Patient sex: M
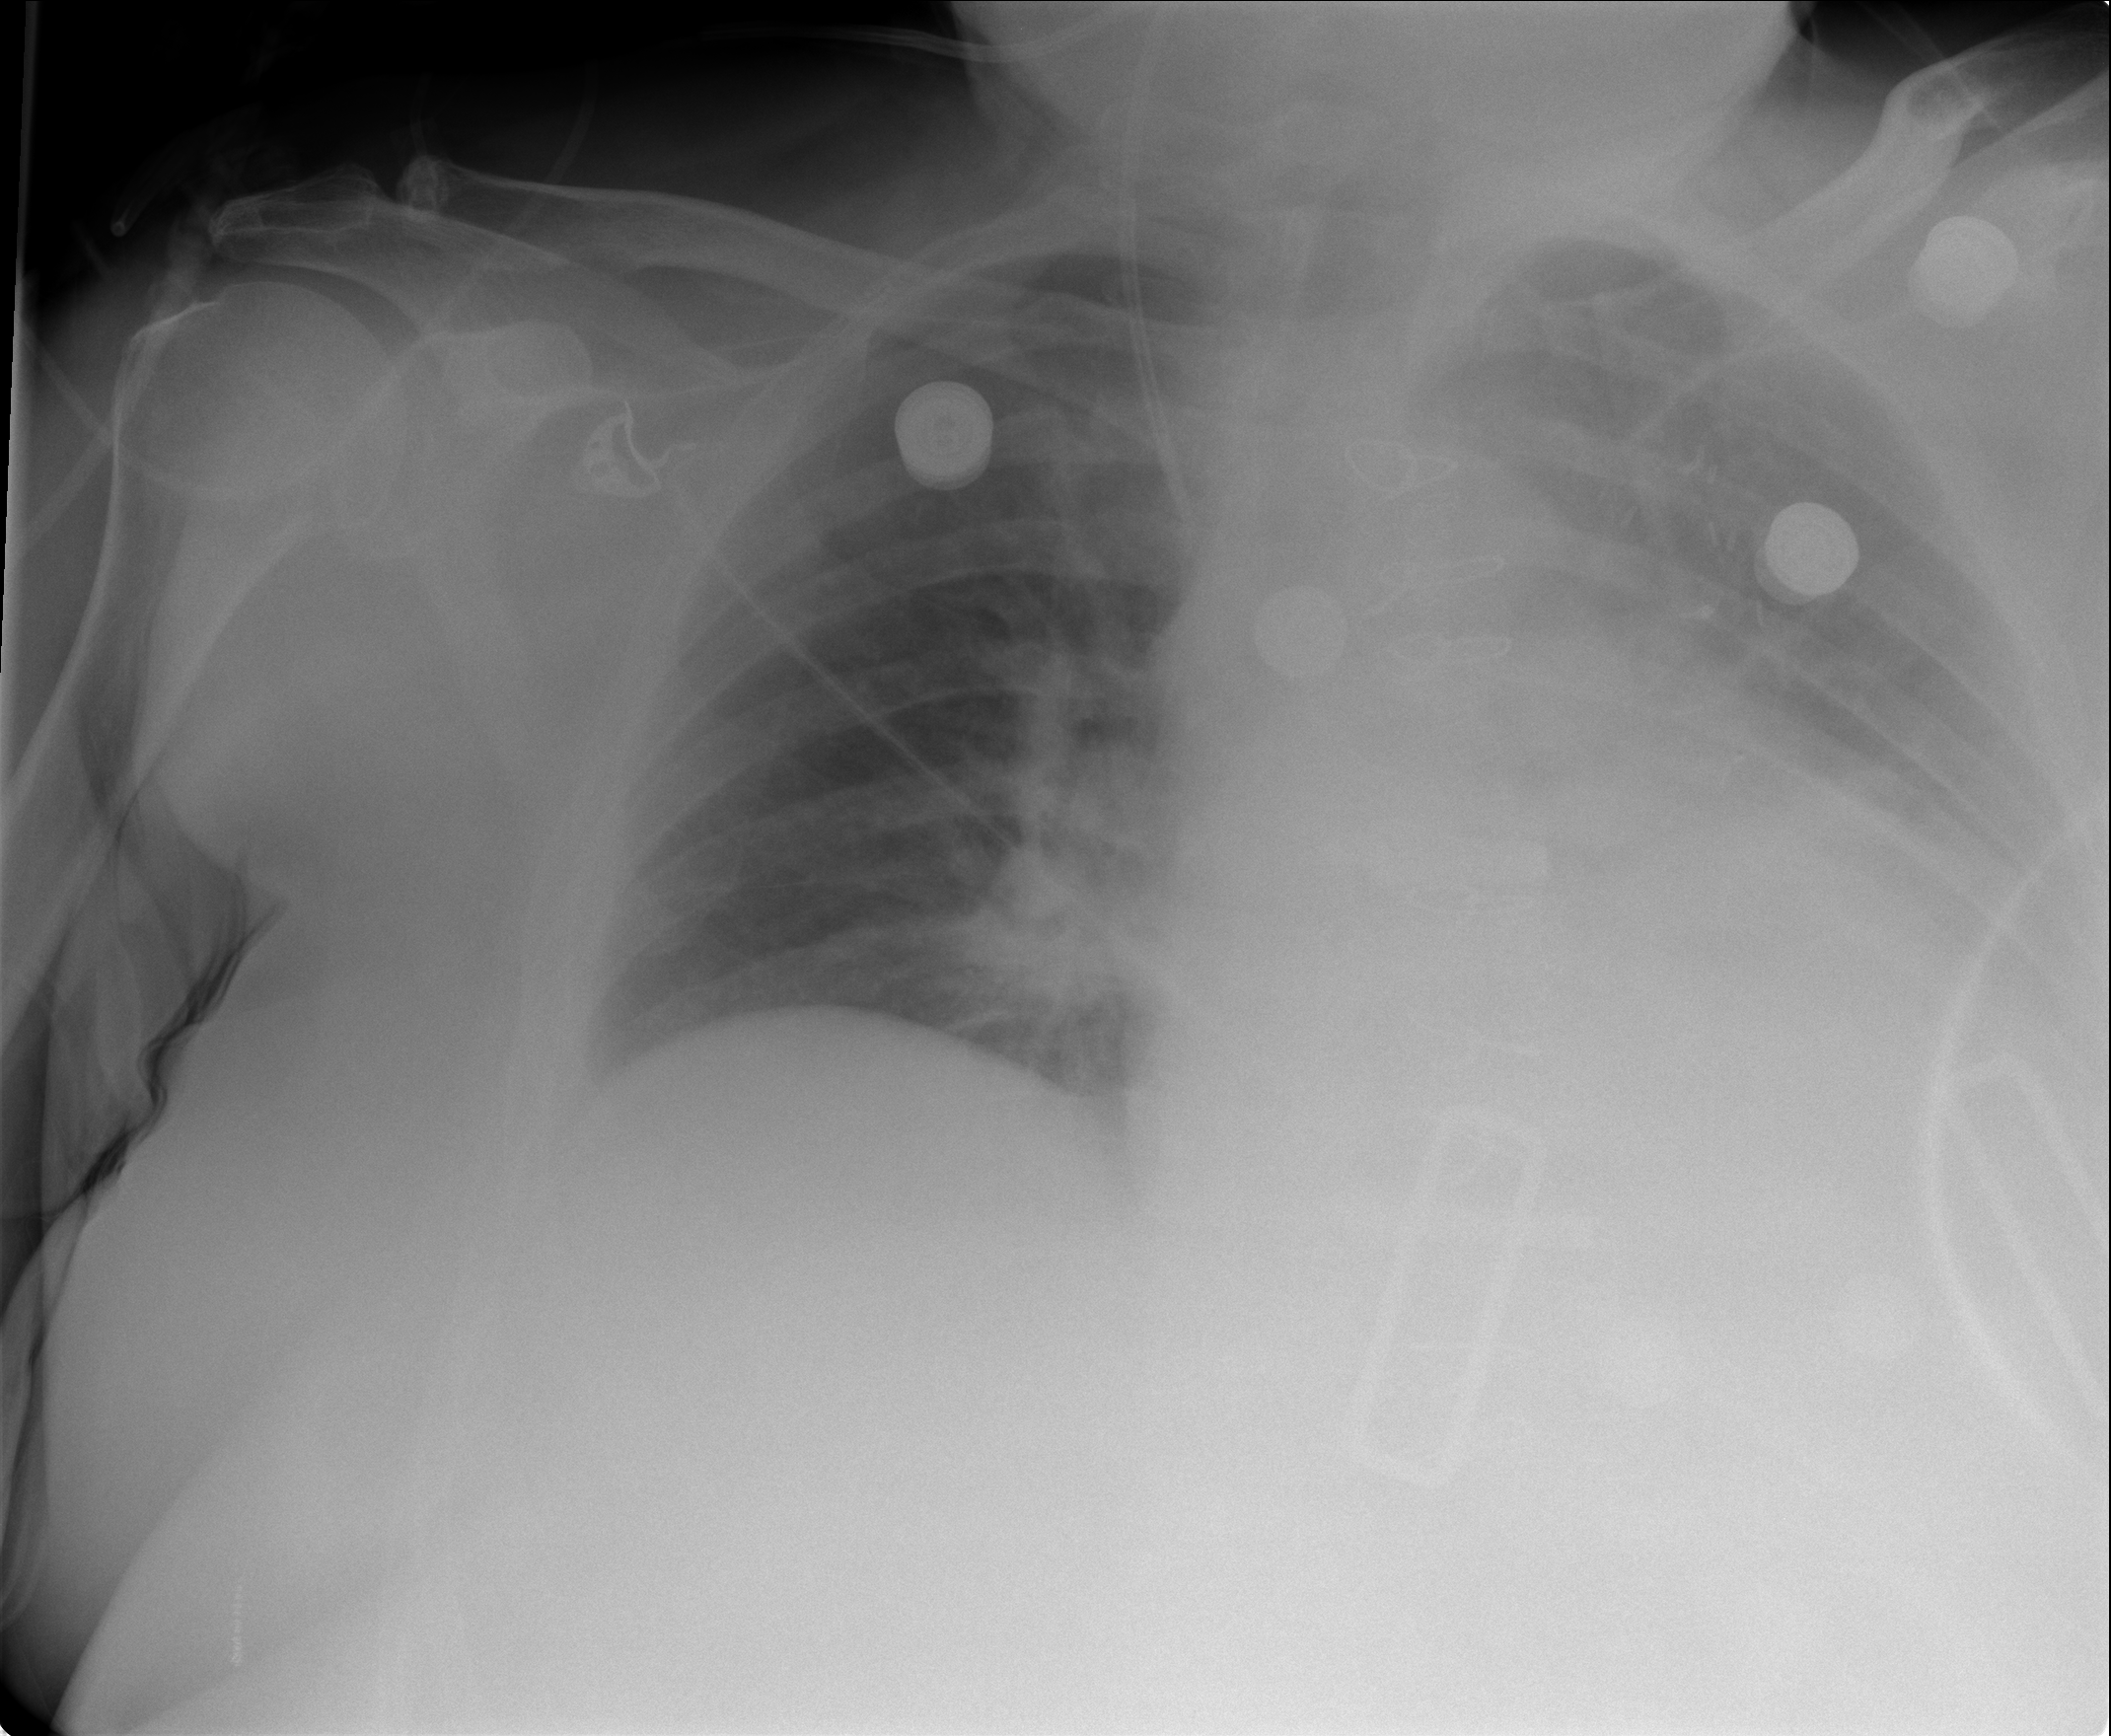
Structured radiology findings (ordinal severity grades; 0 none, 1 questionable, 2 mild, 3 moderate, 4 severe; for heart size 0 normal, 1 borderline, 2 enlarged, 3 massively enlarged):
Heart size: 2
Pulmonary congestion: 0
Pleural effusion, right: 0
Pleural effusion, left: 2
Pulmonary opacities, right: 0
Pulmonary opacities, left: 0
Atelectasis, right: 1
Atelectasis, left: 2